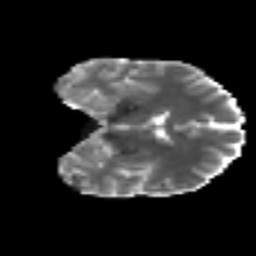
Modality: MD
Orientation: coronal
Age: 36
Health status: ill
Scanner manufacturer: philips
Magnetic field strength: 3 T
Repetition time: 9 s
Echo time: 0.127 s